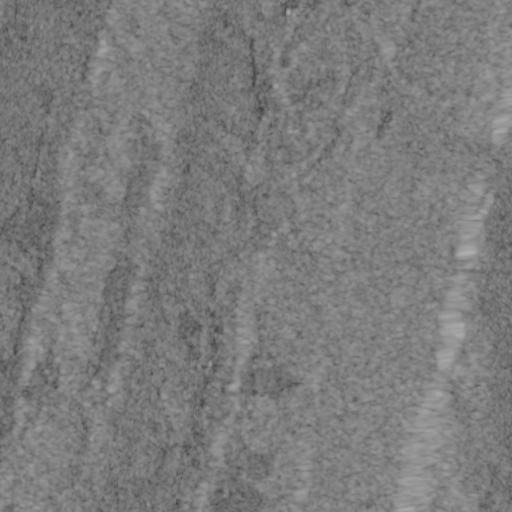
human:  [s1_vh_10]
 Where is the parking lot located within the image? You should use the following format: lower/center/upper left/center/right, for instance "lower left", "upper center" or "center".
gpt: The parking lot is located in the center of the image.
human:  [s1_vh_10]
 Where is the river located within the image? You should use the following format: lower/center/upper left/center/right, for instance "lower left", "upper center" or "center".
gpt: The river is located in the right of the image.
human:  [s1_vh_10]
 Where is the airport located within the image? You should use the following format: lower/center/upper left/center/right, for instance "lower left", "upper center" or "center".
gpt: There is no airport in the image.

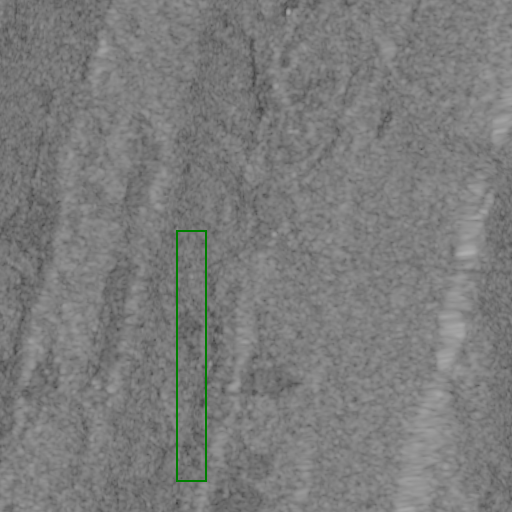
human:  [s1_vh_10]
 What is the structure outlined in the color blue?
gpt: There is no blue outline.
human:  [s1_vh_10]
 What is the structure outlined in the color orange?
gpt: There is no structure outlined in orange.